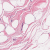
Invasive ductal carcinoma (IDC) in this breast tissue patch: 0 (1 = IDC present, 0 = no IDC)